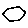
Label: hexagon